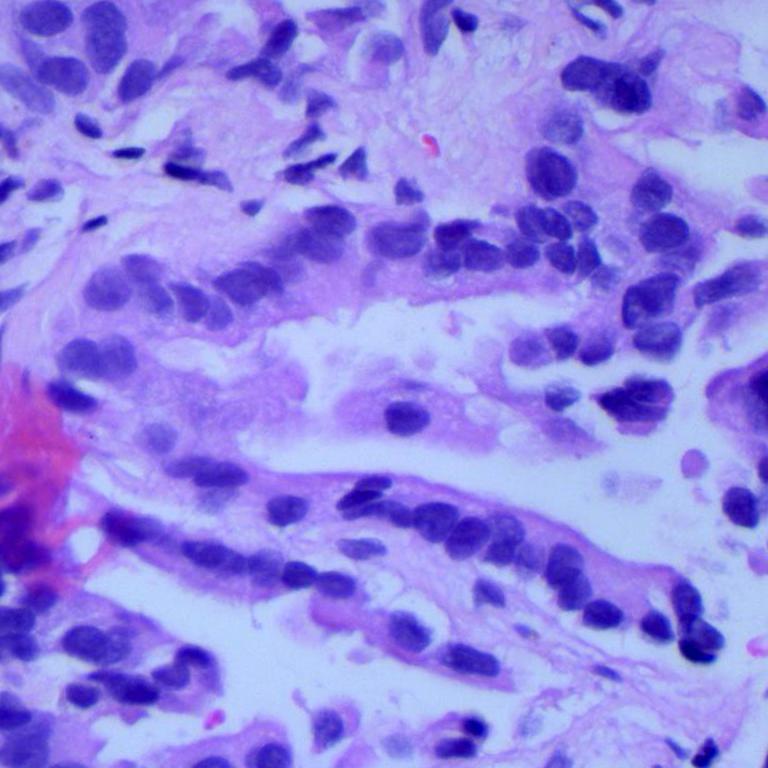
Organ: lung
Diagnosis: adenocarcinomas